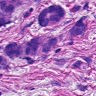
Metastatic tissue present: yes